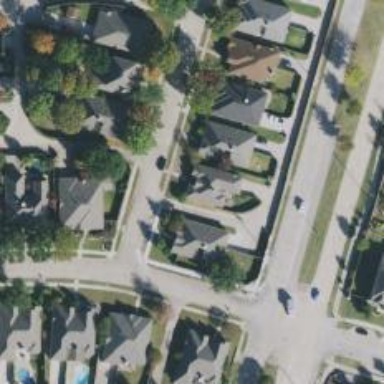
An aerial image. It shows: Residential road with separate sidewalk.